Field crop: maize
Growth stage: 2
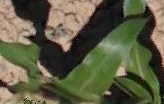
Species: maize